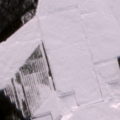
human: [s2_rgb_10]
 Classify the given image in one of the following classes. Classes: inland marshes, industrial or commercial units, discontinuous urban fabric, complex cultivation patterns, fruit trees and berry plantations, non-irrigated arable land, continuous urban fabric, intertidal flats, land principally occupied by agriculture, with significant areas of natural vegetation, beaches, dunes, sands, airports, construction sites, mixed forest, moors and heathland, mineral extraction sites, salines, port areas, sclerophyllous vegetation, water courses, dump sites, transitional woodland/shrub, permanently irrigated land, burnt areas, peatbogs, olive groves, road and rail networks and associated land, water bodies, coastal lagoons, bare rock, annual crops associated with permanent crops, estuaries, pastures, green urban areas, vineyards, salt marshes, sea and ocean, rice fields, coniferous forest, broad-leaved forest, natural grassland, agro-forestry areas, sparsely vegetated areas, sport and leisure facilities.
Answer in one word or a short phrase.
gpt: non-irrigated arable land, coniferous forest, mixed forest, peatbogs